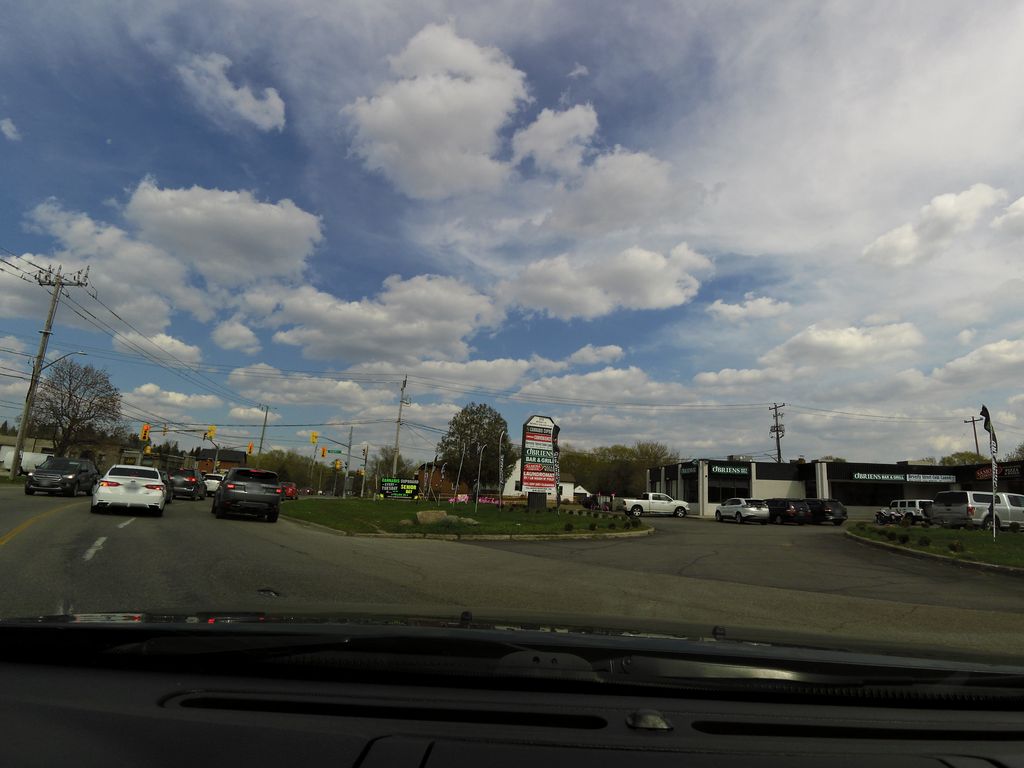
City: kitchener-waterloo